Interaction volume radius: 5 \u00c5
Interaction volume height: 40 \u00c5
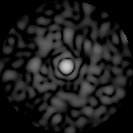
Disorder parameter: 0.8367